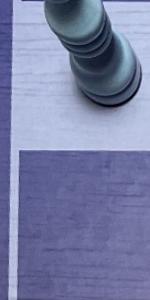
Label: Empty